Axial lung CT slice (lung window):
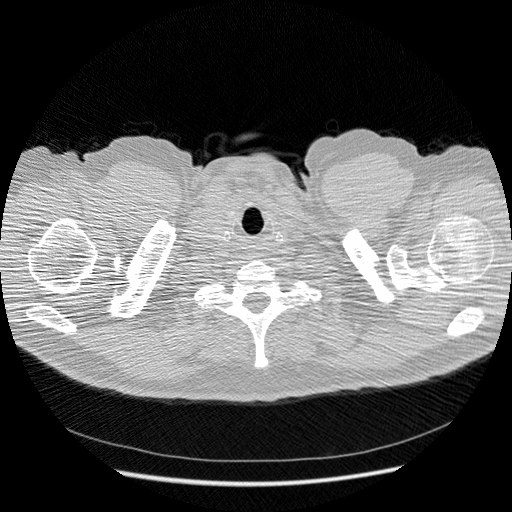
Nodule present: no